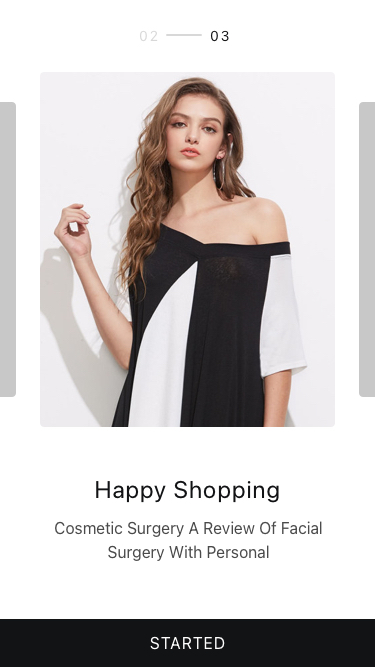
Text in this UI design:
Happy Shopping
Cosmetic Surgery A Review Of Facial Surgery With Personal
02
03
Started